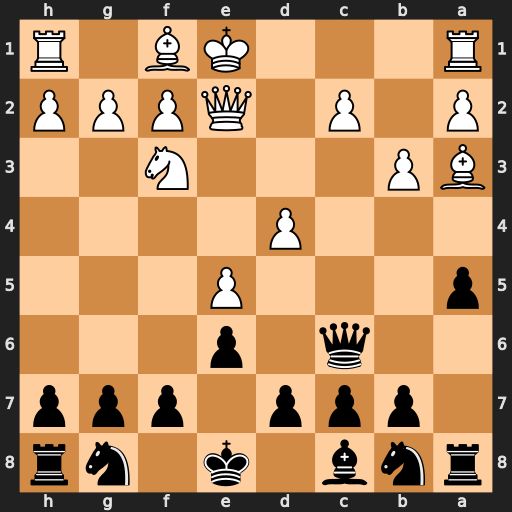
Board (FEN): rnb1k1nr/1ppp1ppp/2q1p3/p3P3/3P4/BP3N2/P1P1QPPP/R3KB1R
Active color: b
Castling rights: KQkq
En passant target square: -
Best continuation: Qc3+ Qd2 Qxa1+